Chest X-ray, AP view. Patient: 48 years old, sex F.
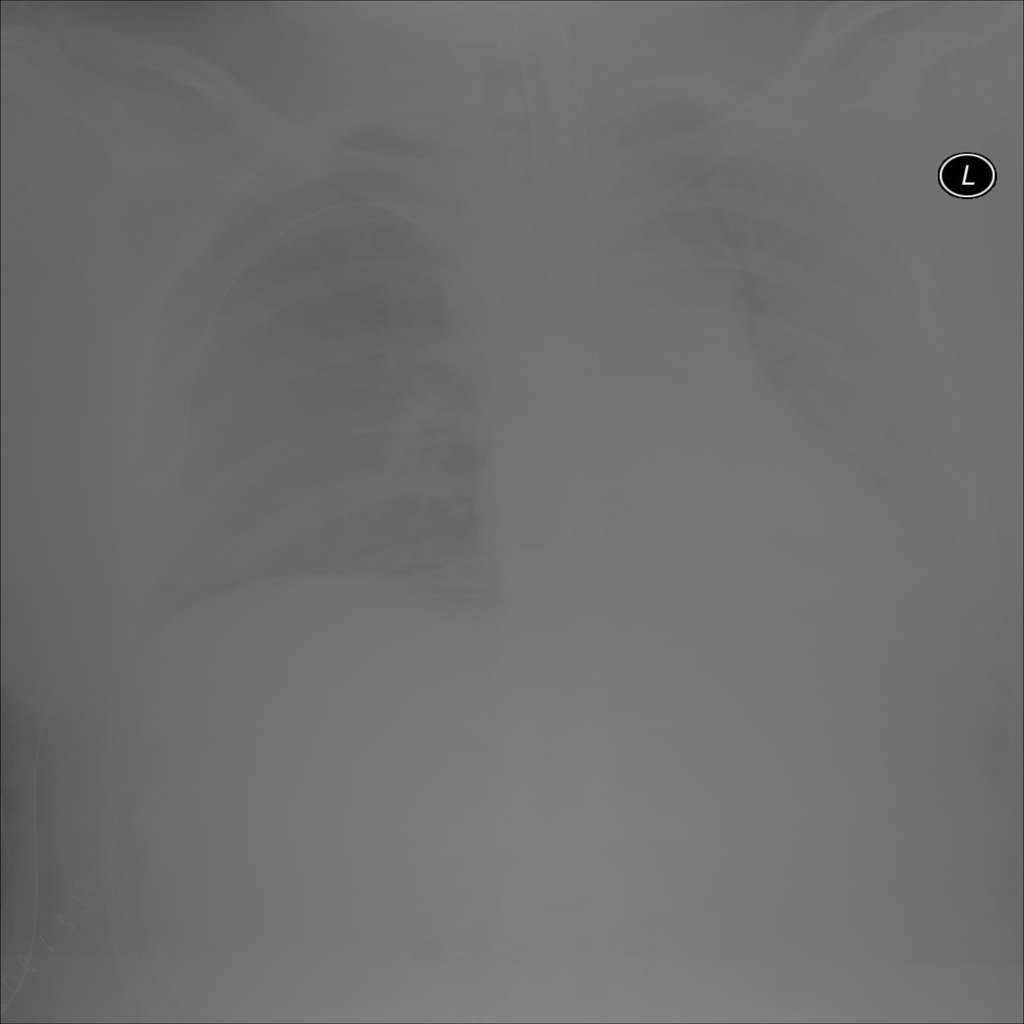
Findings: Pneumothorax